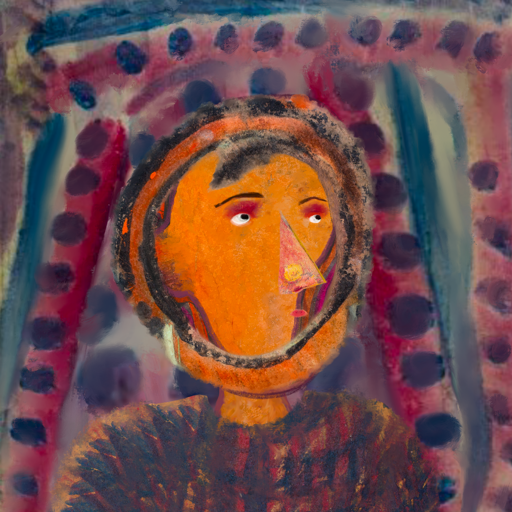
Background: HillGirl, Head And Neck Side: Hypocrite_w_Hair, Face Side: Irani, Bust: In_The_Sun, Hair Side: Childish, Head Accessory: Blank, Second Necklace: Blank, Necklace: Blank, Baby: Blank